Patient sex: M
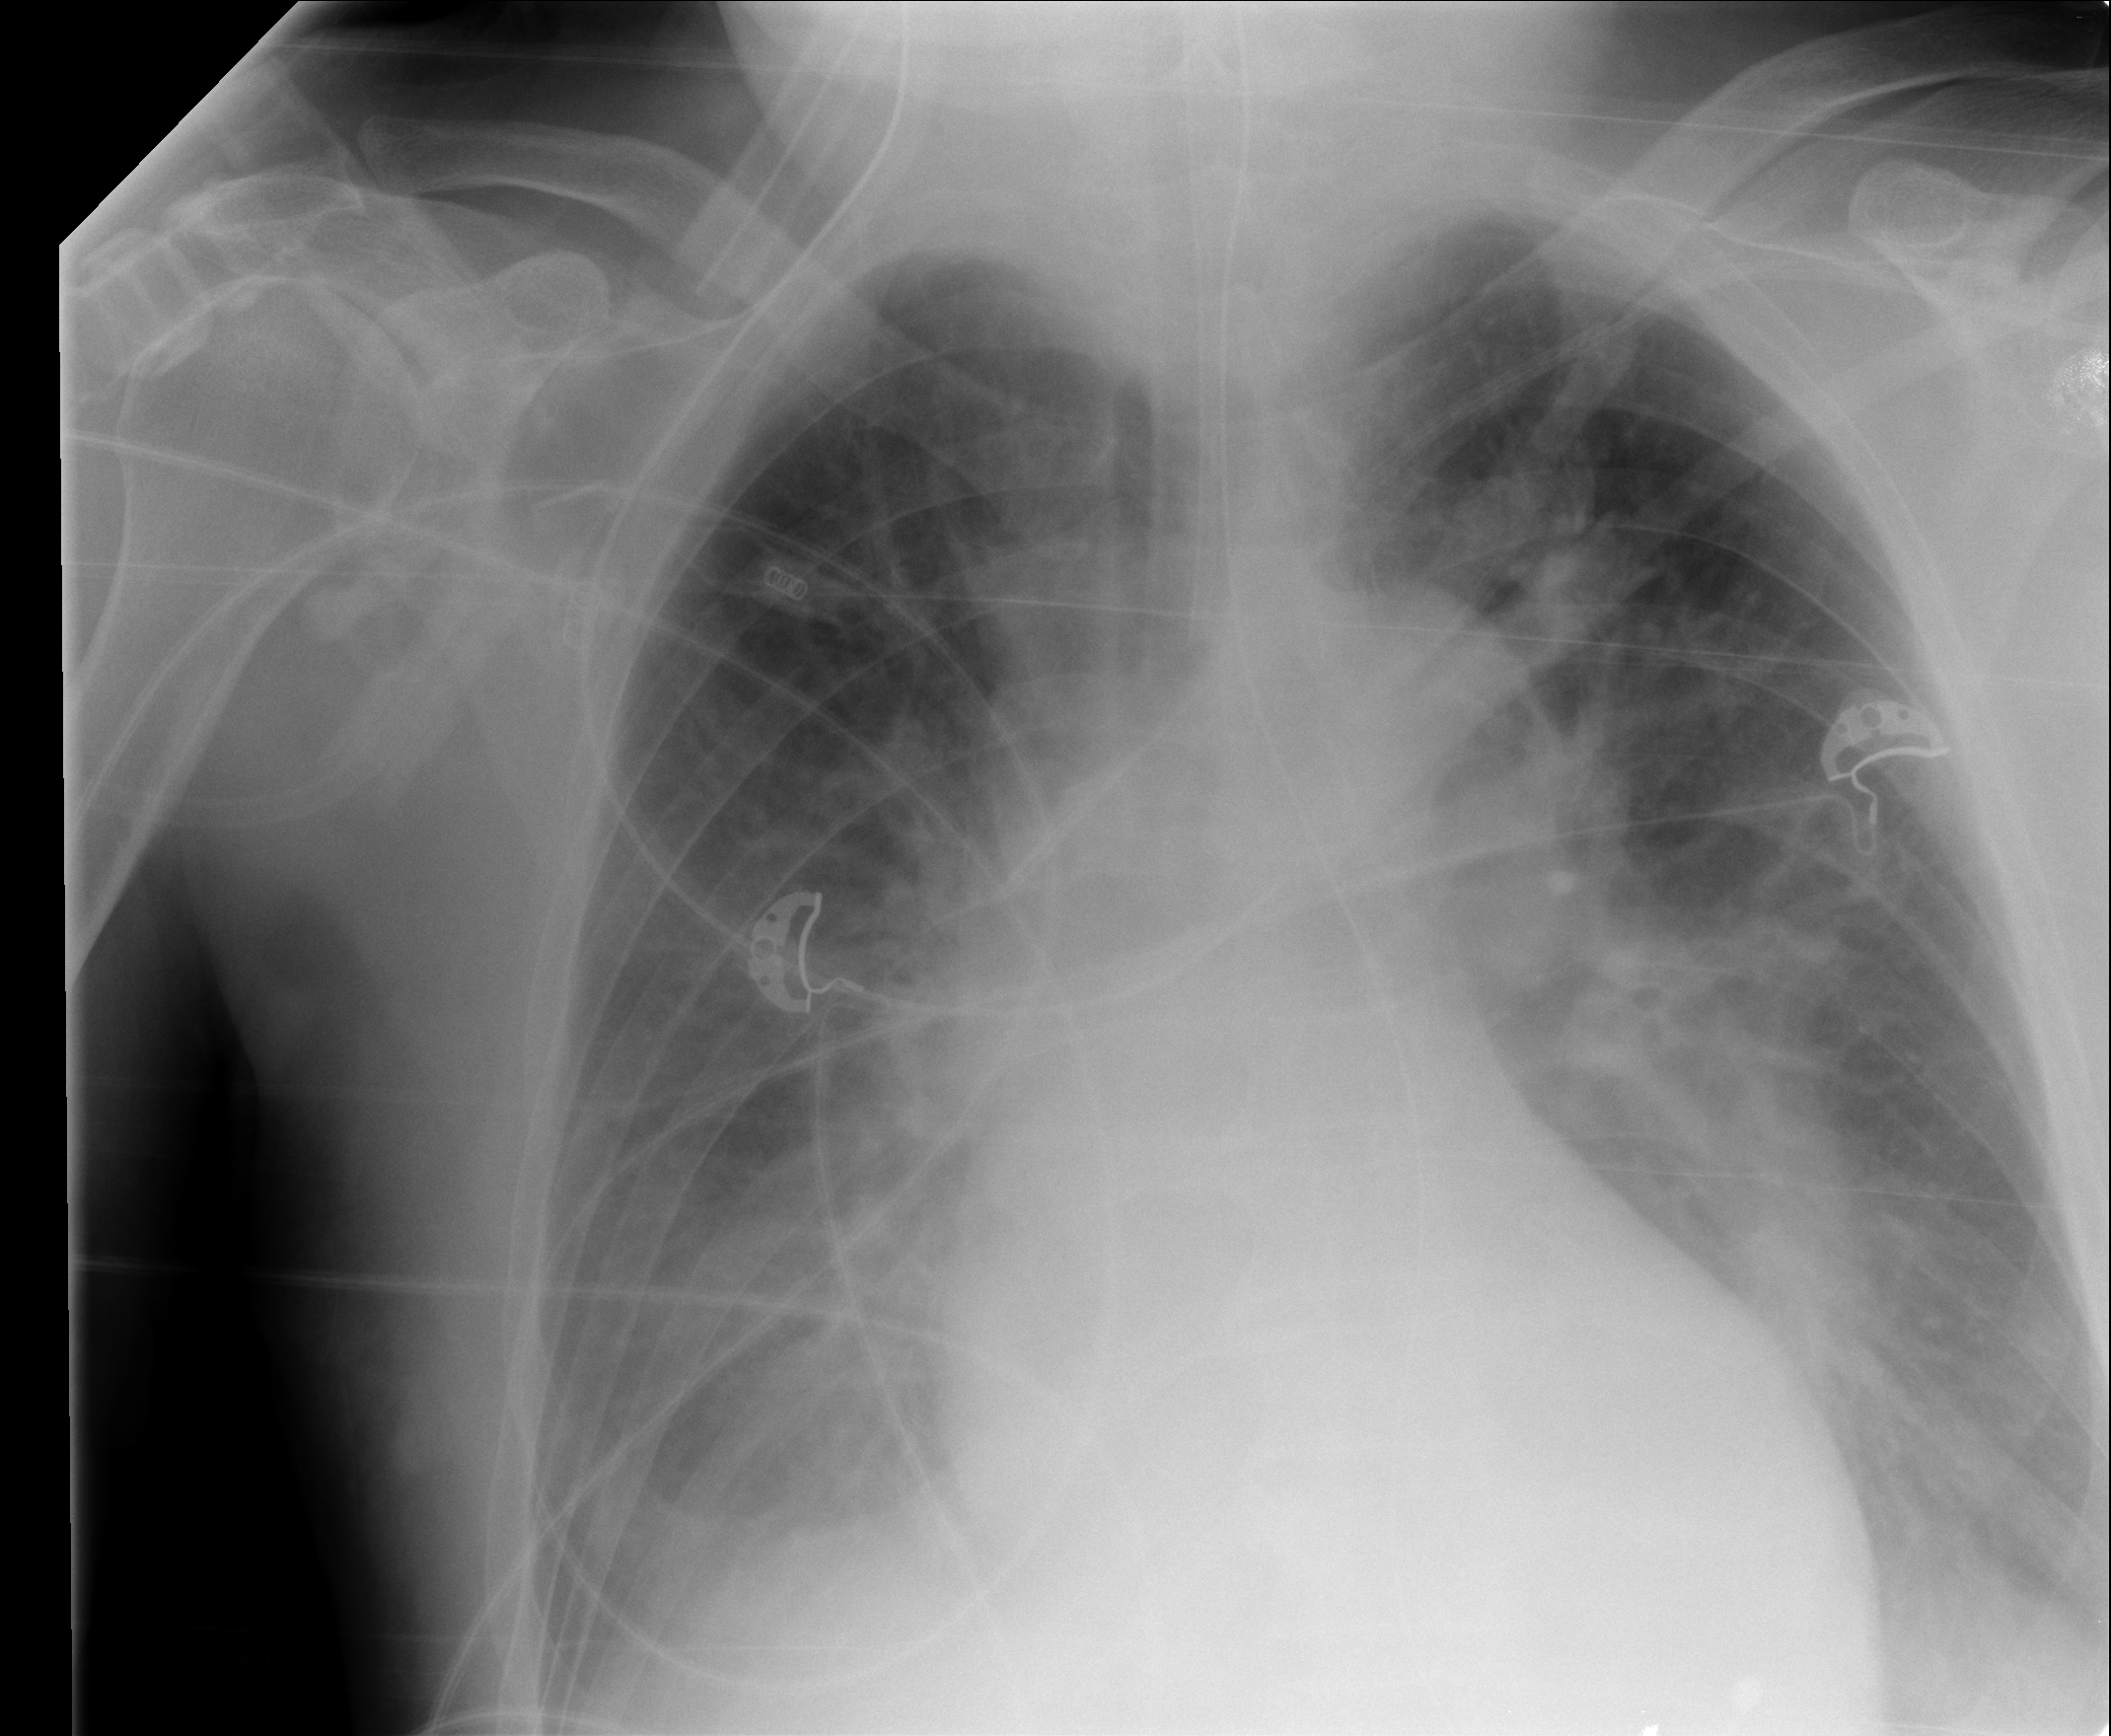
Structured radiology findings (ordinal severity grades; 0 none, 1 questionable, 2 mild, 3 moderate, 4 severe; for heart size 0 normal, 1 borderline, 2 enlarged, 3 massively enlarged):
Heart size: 2
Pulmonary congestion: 3
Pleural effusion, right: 2
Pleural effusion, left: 2
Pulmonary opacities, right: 2
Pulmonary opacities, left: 2
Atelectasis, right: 2
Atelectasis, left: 0